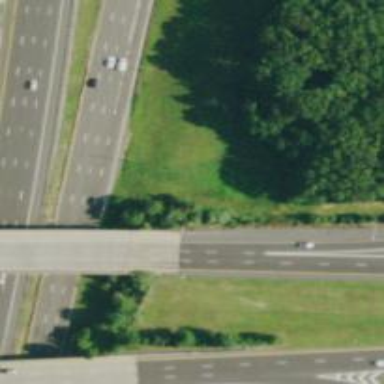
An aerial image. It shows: Urban freeway or expressway.